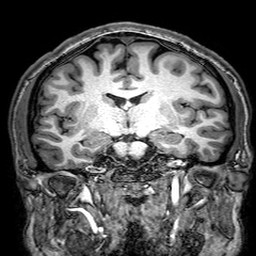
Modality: T1w
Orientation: sagittal
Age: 24
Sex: male
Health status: healthy
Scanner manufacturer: philips
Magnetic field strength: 3 T